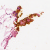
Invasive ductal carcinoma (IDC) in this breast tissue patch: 0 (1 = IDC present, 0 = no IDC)